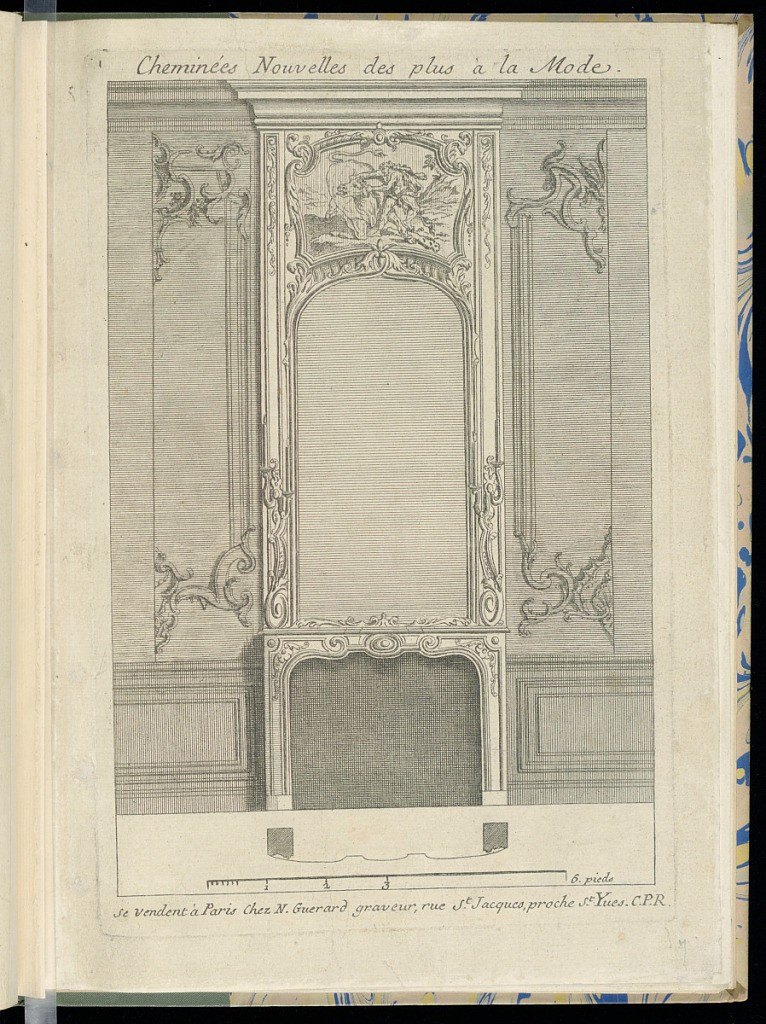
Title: Title Page
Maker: Nicolas Guérard, French, ca.1648 – 1719
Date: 1715-19
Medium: Etching and engraving on laid paper
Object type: Print
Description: Title page for a series of fireplace (chimney piece and mantel) designs. The title is lettered above a section from an interior wall elevation featuring a fireplace and sections of wall paneling (boiseries) on either side. The mantel, overmantel mirror frame and paneling are decorated with rococo motifs - scrolling leaves (rinceaux), acanthus leaves, fleurons, cartouches, strapwork, c-scrolls, and shell motifs. There are wall sconces on either side of the overmantel mirror with two candles each. The design of the ornament for each of the panels varies. The overmantel mirror is topped with a painting of a man wrestling a bull in a landscape. There is a plan view of the mantel shape and a scale below the design. The plate is numbered and signed with the publisher's address below.